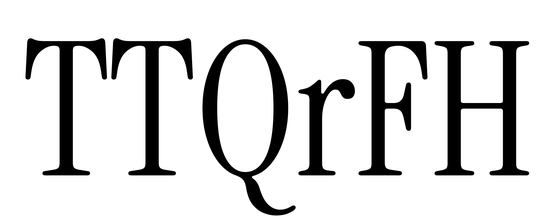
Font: InstrumentSerif-Regular